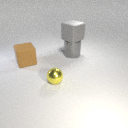
large brown rubber cube behind small yellow metal sphere